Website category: phone
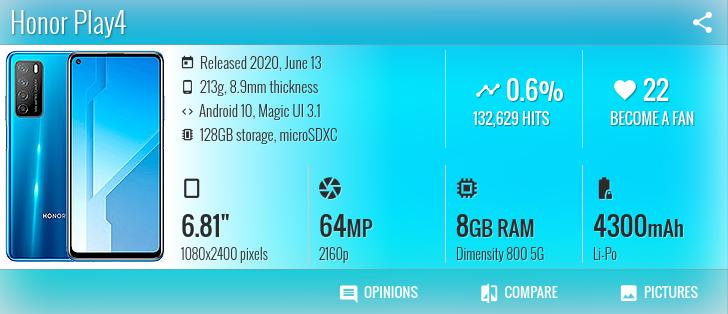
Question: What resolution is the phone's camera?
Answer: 2160p

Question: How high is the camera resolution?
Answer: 2160p

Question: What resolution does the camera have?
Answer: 2160p

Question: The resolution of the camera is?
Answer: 2160p

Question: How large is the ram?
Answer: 8 GB RAM

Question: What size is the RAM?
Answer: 8 GB RAM

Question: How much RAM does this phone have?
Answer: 8 GB RAM

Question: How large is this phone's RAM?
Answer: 8 GB RAM

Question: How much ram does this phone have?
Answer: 8 GB RAM

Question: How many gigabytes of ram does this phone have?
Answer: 8 GB RAM

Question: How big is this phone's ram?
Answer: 8 GB RAM

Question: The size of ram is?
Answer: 8 GB RAM

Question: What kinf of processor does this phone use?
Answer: Dimensity 800 5G

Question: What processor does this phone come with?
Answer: Dimensity 800 5G

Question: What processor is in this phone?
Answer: Dimensity 800 5G

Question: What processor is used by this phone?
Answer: Dimensity 800 5G

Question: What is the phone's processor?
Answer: Dimensity 800 5G

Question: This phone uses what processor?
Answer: Dimensity 800 5G

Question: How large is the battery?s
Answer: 4300 mAh

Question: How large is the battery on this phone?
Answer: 4300 mAh

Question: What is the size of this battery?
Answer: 4300 mAh

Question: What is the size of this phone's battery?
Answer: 4300 mAh

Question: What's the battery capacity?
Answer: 4300 mAh

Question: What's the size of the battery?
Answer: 4300 mAh

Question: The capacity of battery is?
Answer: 4300 mAh